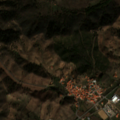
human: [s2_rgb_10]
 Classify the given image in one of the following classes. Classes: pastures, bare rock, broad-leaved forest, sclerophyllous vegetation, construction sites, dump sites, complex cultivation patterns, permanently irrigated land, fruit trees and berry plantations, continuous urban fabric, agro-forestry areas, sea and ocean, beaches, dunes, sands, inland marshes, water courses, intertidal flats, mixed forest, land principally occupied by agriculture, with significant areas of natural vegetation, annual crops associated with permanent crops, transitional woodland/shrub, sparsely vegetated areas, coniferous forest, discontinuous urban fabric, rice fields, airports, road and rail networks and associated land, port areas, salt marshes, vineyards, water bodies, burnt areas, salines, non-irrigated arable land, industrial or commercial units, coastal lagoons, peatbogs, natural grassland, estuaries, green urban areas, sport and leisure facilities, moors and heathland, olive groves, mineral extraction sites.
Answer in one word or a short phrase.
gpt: non-irrigated arable land, complex cultivation patterns, agro-forestry areas, broad-leaved forest, transitional woodland/shrub